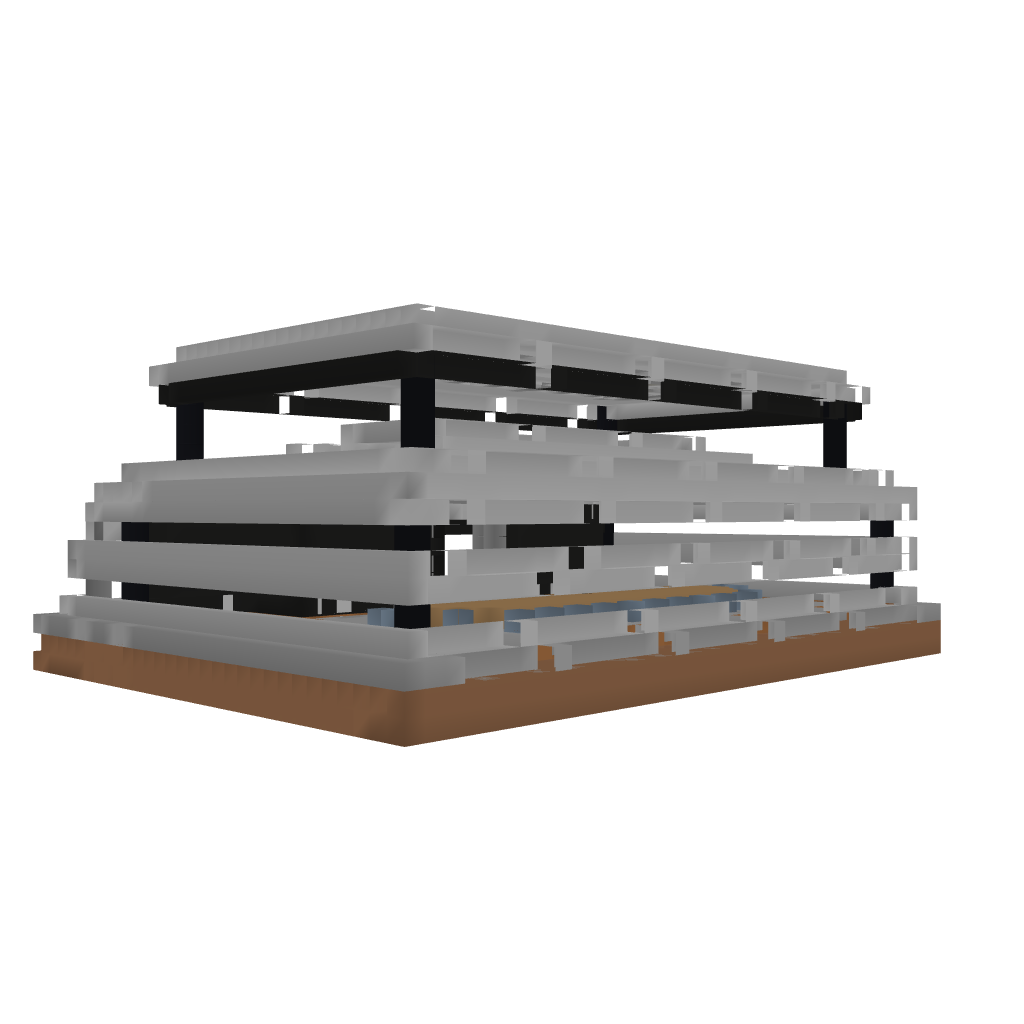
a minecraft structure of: Mapex Manor